Question: I need to dynamically duplicate a Panel with all the controls within it according to the checkboxes.
(If check-box is checked another panel appears).
Finally, when I click Calculate it's doing the same pre-defined action for each panel that created.
Picture to understand:

Can someone tell me how to do that?
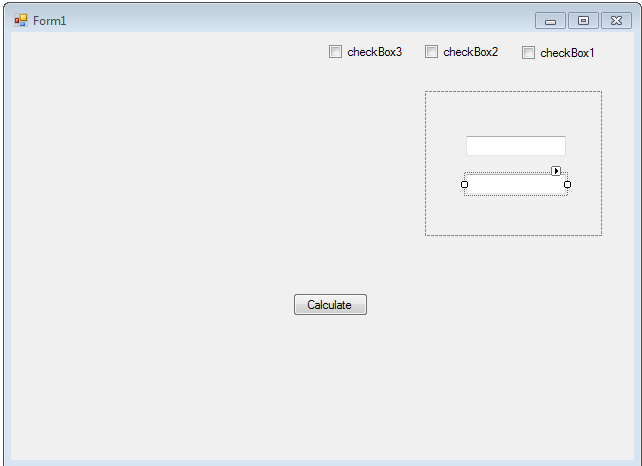
Answer: Put the controls you want into a UserControl.
When a checkbox is checked, created an instance of that control and add it.
'''
MyPanel myPanel = new MyPanel();
myPanel.Location = new Point(25,25);
this.Controls.Add (myPanel);
'''
Location is where you want it in your form.